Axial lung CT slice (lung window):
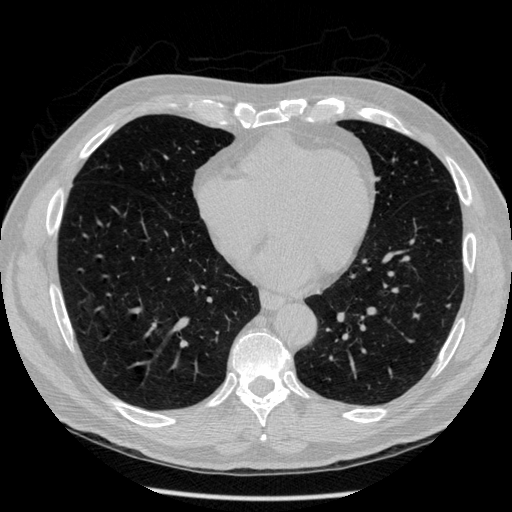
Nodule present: no